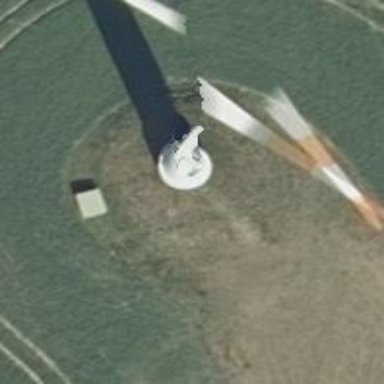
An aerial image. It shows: Wind turbine generator that utilizes wind as its source for generating electricity. It is of the horizontal axis type.